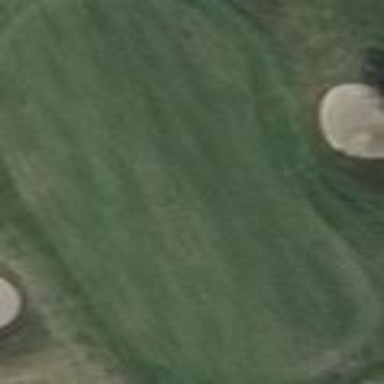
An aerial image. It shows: Golf green.